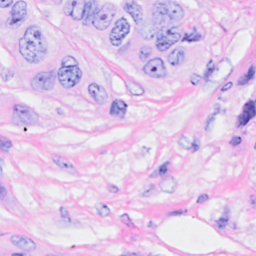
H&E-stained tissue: Breast